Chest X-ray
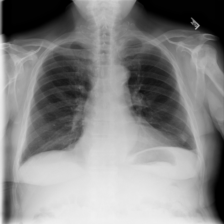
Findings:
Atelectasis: negative
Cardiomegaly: negative
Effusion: negative
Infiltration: positive
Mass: negative
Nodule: negative
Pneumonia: negative
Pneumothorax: negative
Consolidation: negative
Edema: negative
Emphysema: negative
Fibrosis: negative
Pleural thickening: negative
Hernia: negative